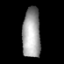
Tissue: prostate
Cell type: T cells
Senescence score: 0.684
Nuclear area (px): 893
Mean DAPI intensity: 159.583